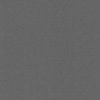
Label: dusty